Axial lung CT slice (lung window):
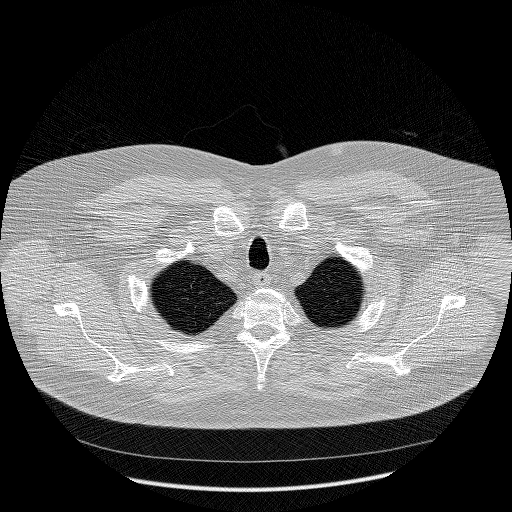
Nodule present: no